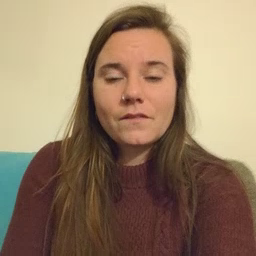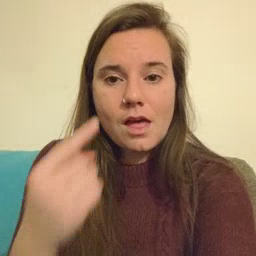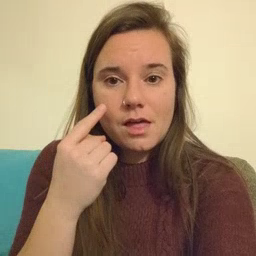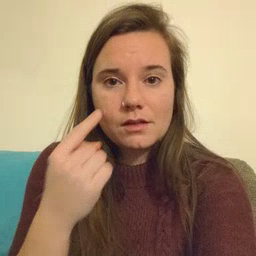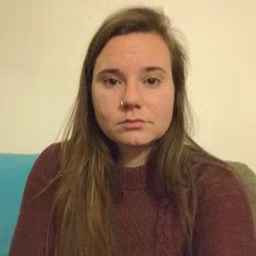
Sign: eye